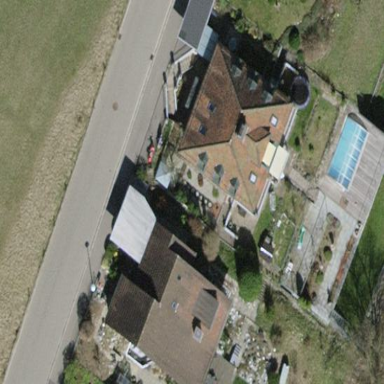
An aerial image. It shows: Building with tiled roof.